Question: Count the number of objects in the diagram.
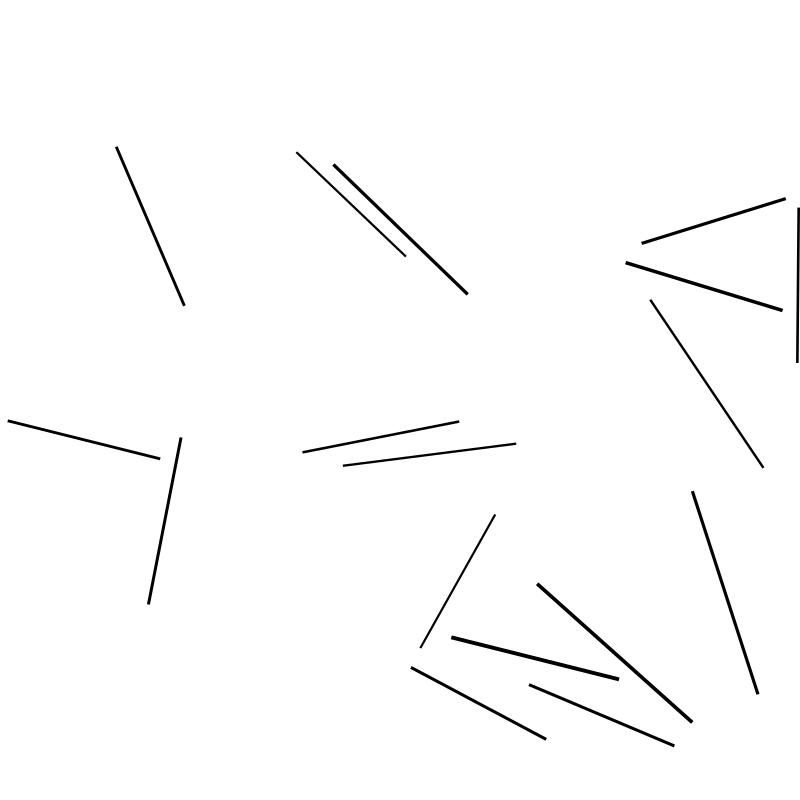
Answer: 17